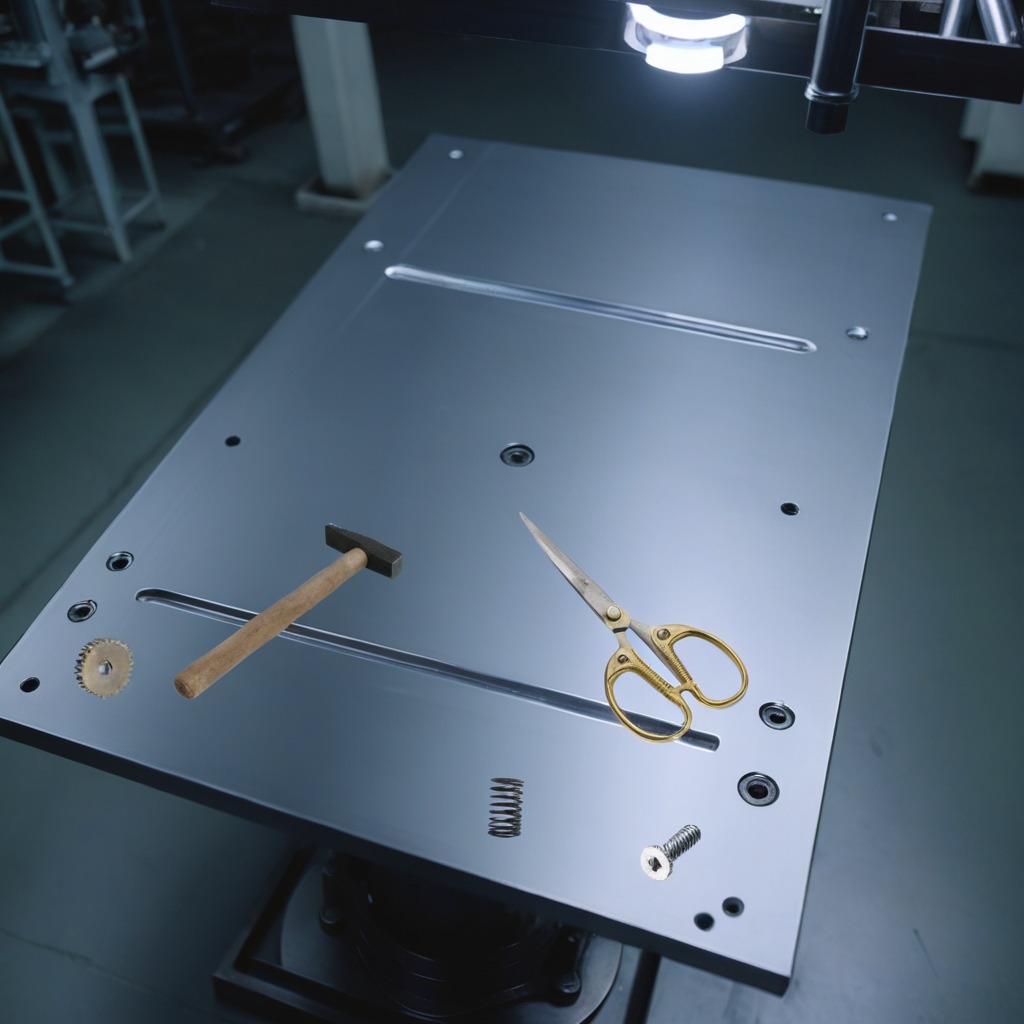
A steel gear with teeth, a metal machine screw, a hammer, a coiled metal spring, and a pair of scissors are lying on the metal table.